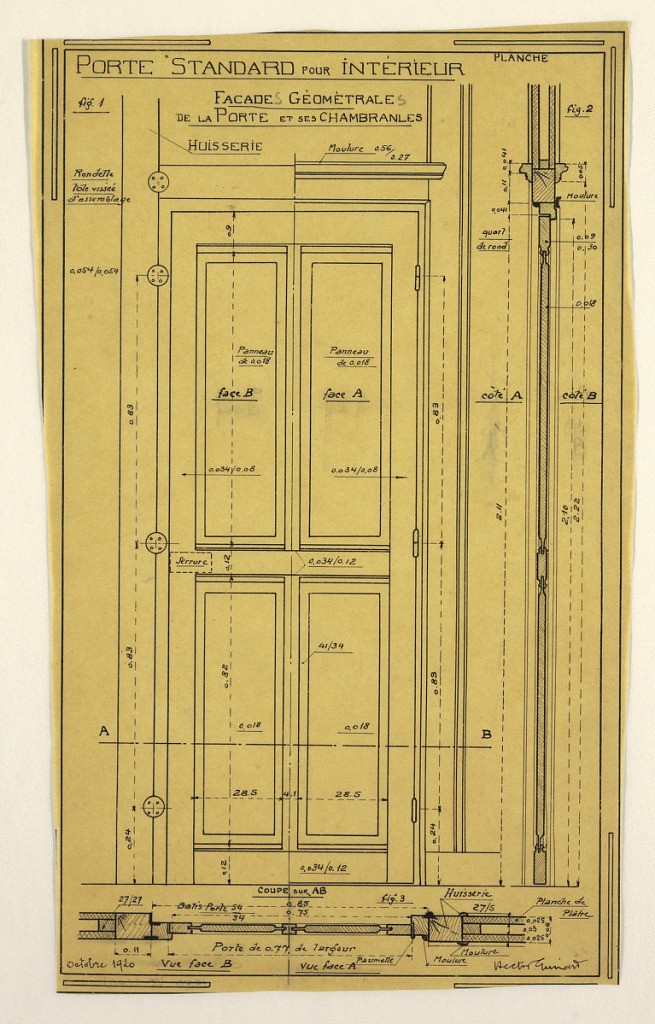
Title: Design for a Mass-Operational House Designed by Hector Guimard, Interior Door Construction
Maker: Hector Guimard, French, 1867–1942
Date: October 1920
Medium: Pen and black ink, graphite on tracing paper
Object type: Drawing
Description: Design for a mass-operational house by Guimard, detailing the construction of the inside door.